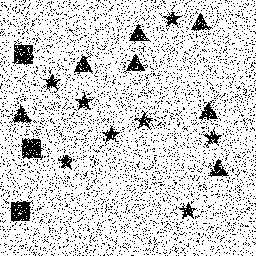
Squares: 3
Triangles: 7
Stars: 8
Total shapes: 18